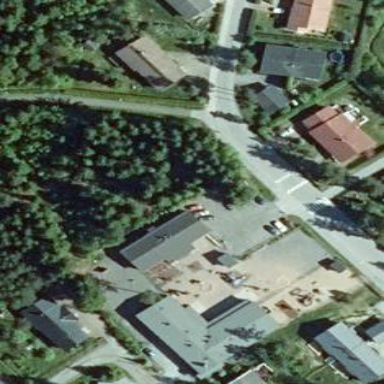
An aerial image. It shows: Kindergarten.